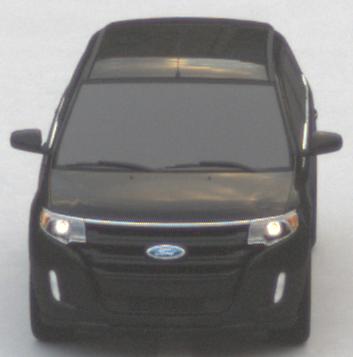
Make: Ford
Model: Edge
Detailed model: Gen. 1 Facelift
Model produced from: 2010
Model produced until: 2015
Doors: 5
Color: black
Road condition: dry road
Daytime: sunrise or sunset
Contrast: low contrast